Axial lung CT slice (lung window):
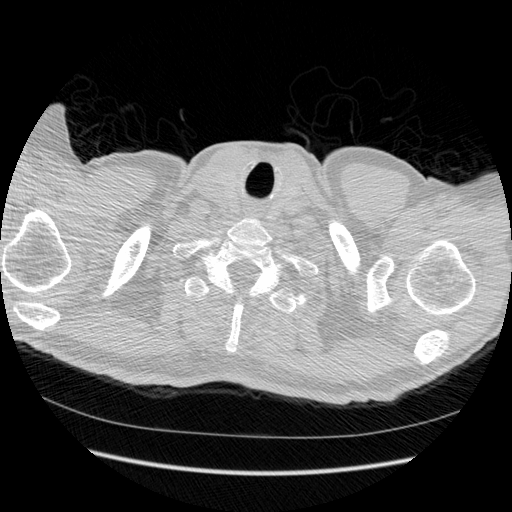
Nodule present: no